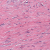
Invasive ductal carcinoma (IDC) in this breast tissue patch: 0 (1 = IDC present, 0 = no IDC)